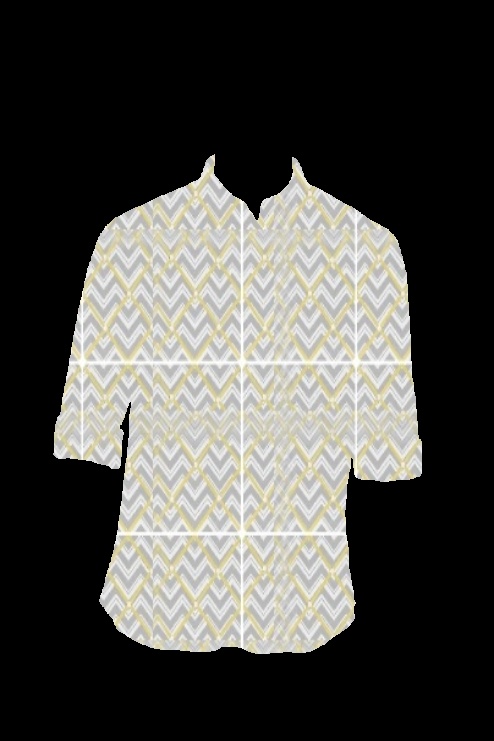
gold silver chevron tee